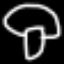
Label: mushroom